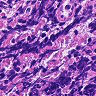
Metastatic tissue present: no